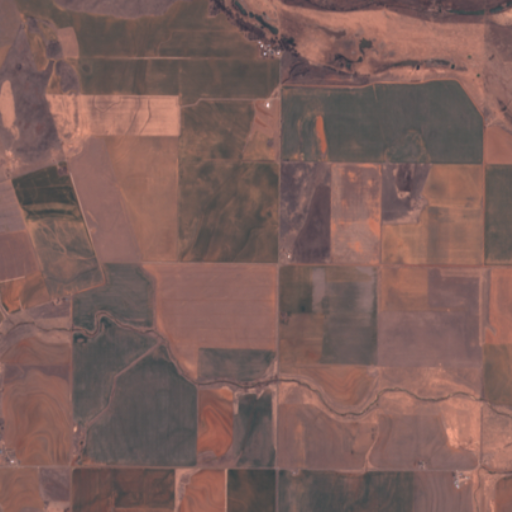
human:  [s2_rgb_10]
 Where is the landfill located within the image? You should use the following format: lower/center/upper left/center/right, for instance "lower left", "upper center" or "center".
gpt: There is no landfill in the image.